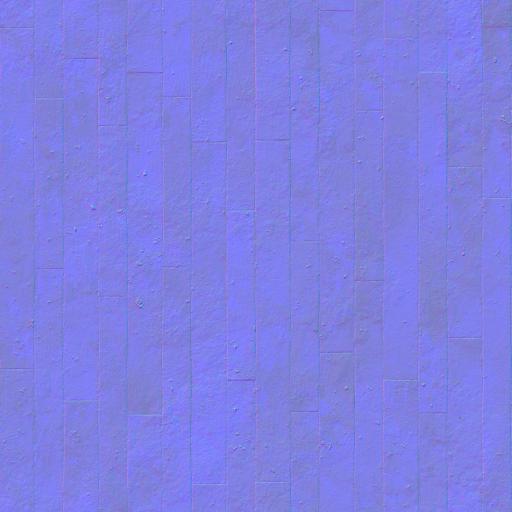
bunker cast concrete gray